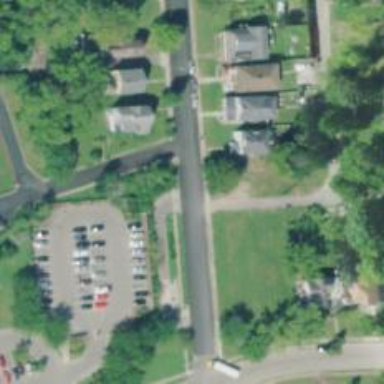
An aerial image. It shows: Alley classified as service road.